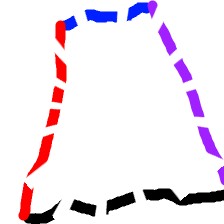
Shape: trapezoid